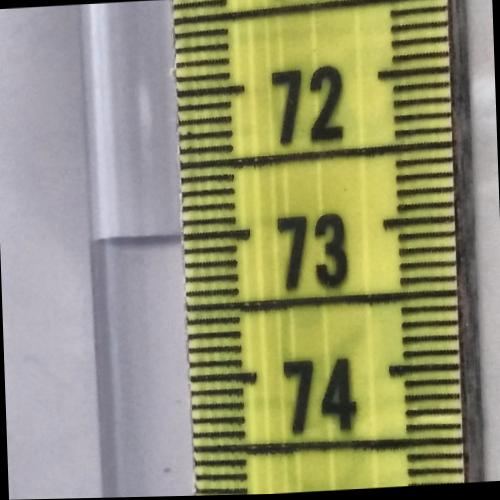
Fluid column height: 73.0 cm